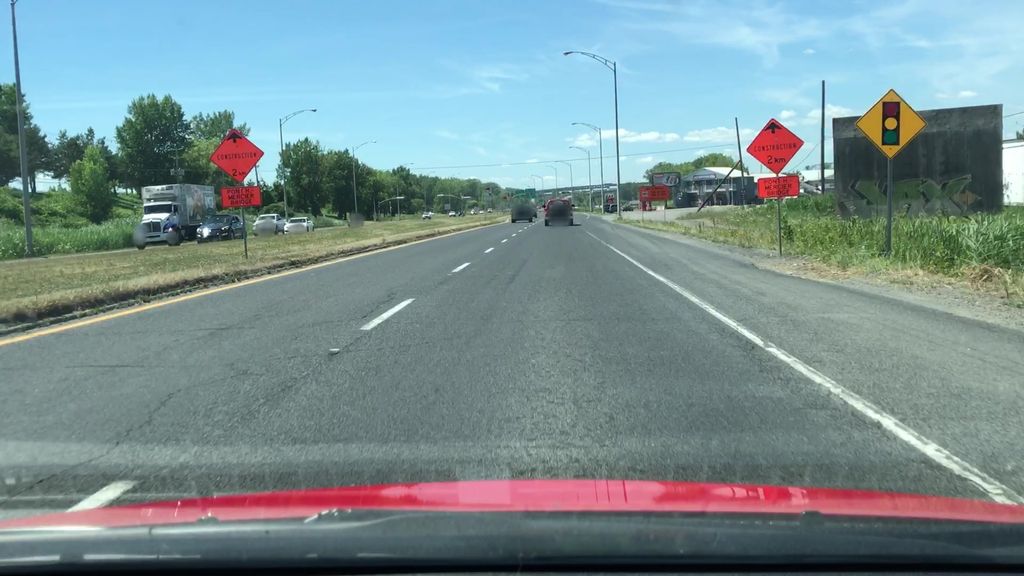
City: montreal